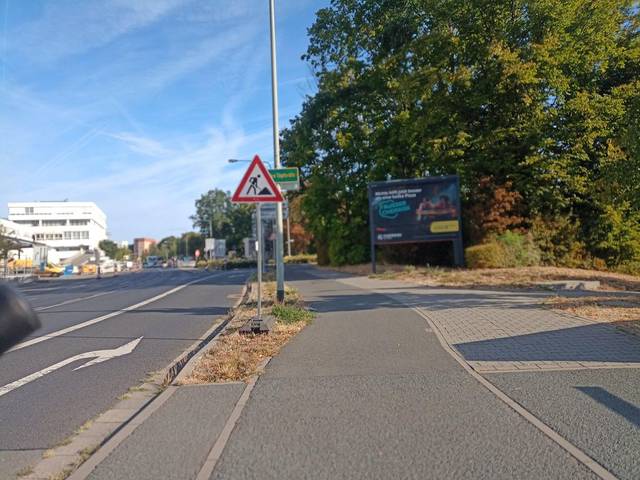
Region: Germany
Coordinates: 50.157, 8.636